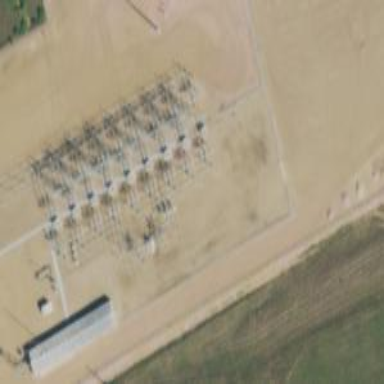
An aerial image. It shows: Switch for power supply.